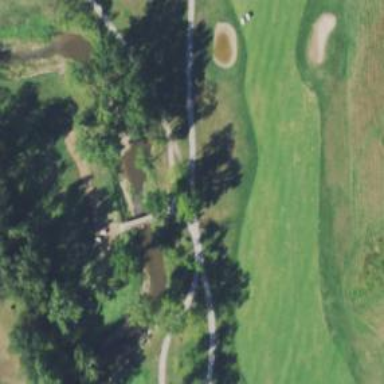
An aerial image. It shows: Path for both roads and golfers.